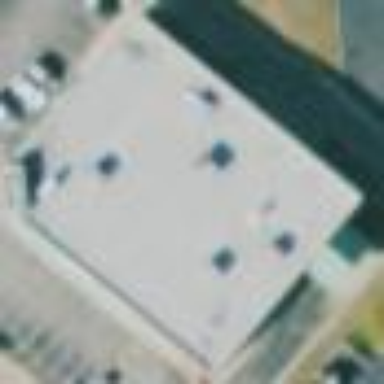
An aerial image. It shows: Pharmacy building.